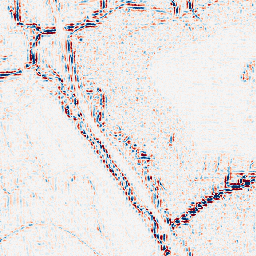
Category: wavelet
Decomposition family: wavelet_reverse_biorthogonal
Decomposition parameters: wavelet: rbio1.3
level: 2
Upsampling method: sinc_blackman
Upsampling parameters: scale: 4
kernel_size: 8
Upsampling scale: 4